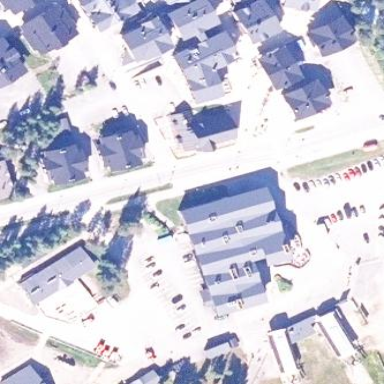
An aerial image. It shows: Retail building.